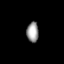
Tissue: lung
Cell type: Myeloid cells
Senescence score: 0.1557
Nuclear area (px): 236
Mean DAPI intensity: 154.284